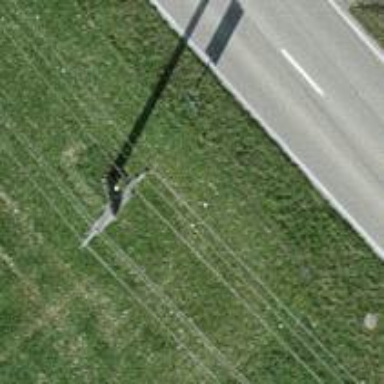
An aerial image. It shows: Power pole.